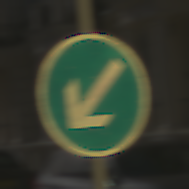
Verkehrszeichen: VorgeschriebeneVorbeifahrtLinks
Umgebung: Outdoor, Urban
Tageszeit: MorningAfternoon
Wetter: PartlyCloudy
Licht: Natural
Jahreszeit: NotSpecified
Kontrast: HighContrast